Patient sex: F
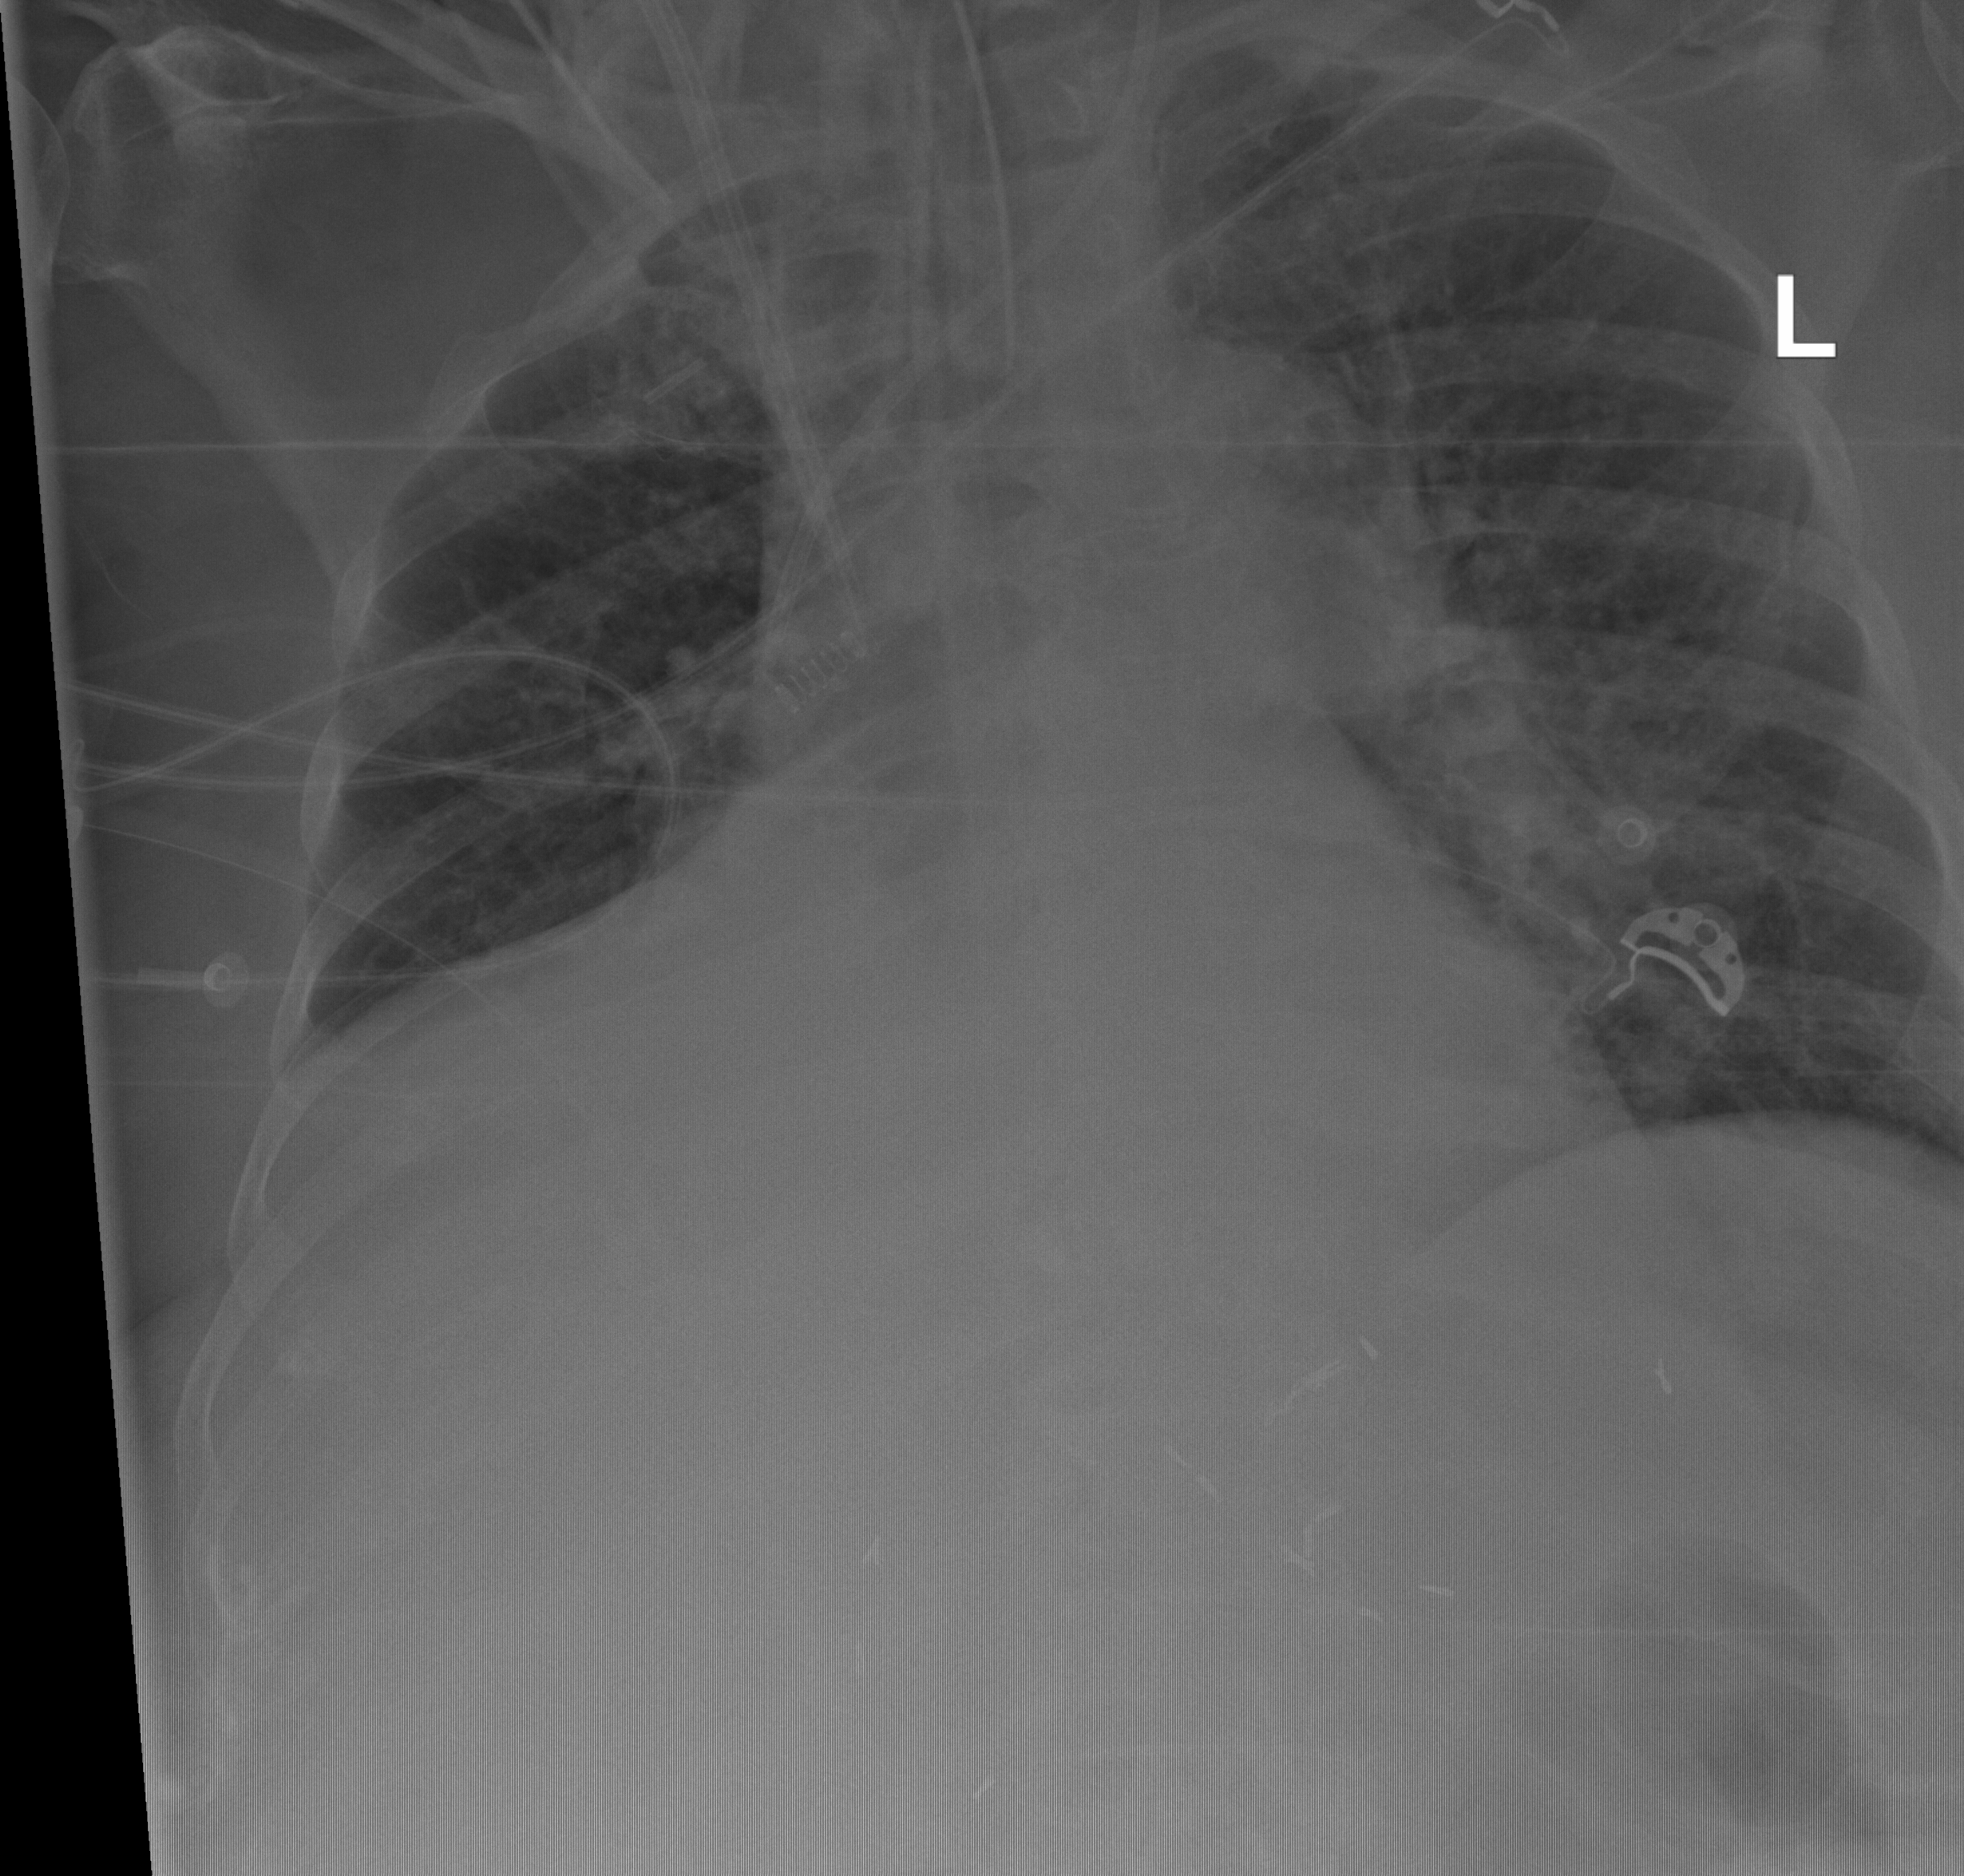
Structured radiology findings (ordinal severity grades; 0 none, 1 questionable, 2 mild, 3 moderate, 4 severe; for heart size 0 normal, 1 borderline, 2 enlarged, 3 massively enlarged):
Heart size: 2
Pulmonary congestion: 2
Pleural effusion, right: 3
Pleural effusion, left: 0
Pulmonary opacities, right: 2
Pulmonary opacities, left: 3
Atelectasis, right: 3
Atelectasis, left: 2